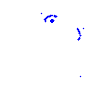
Particle: proton